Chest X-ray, PA view. Patient: 41 years old, sex F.
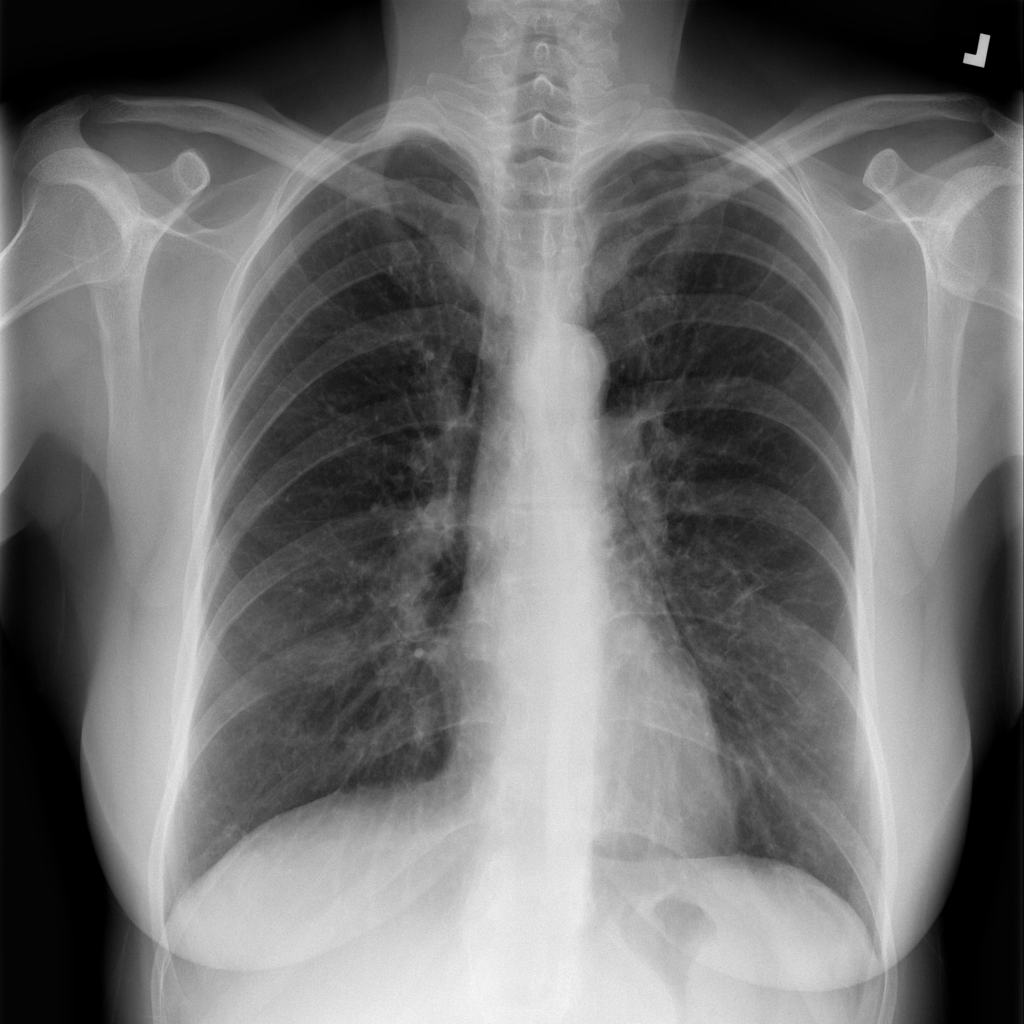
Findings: No Finding